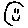
Label: smiley face